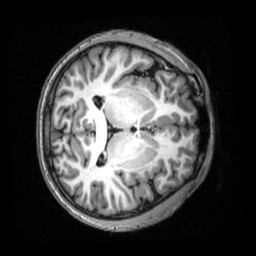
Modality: T1w
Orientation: axial
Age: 22
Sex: male
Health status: healthy
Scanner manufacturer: siemens
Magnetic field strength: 3 T
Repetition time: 2.53 s
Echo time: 0.00339 s